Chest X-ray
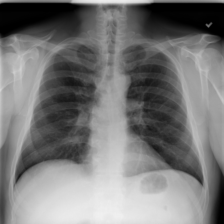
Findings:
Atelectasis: negative
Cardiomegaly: negative
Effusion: negative
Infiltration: negative
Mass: negative
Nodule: negative
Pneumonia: negative
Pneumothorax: negative
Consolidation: negative
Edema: negative
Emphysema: negative
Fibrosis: negative
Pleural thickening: negative
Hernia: negative